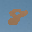
Label: 8